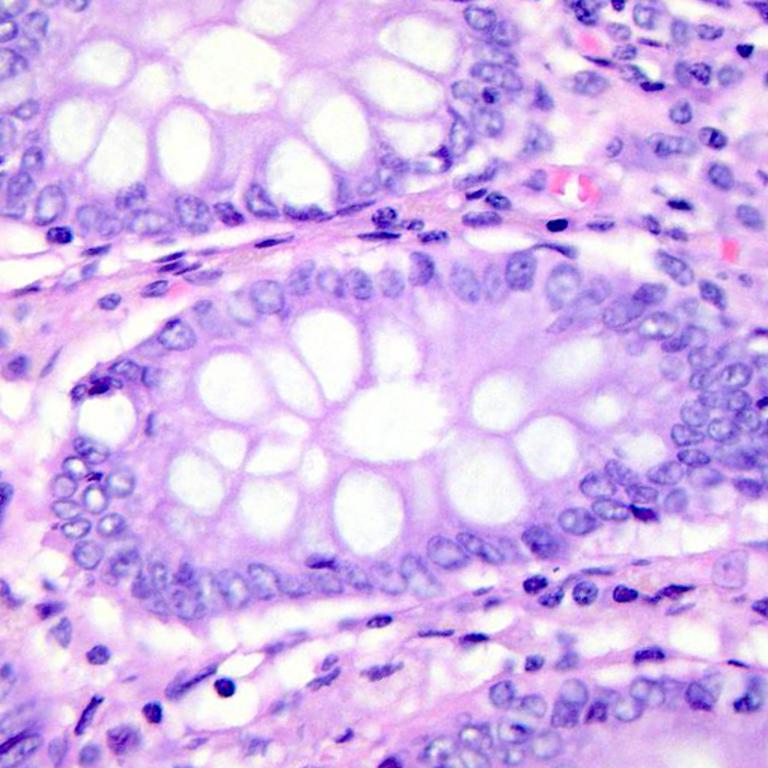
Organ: colon
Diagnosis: benign